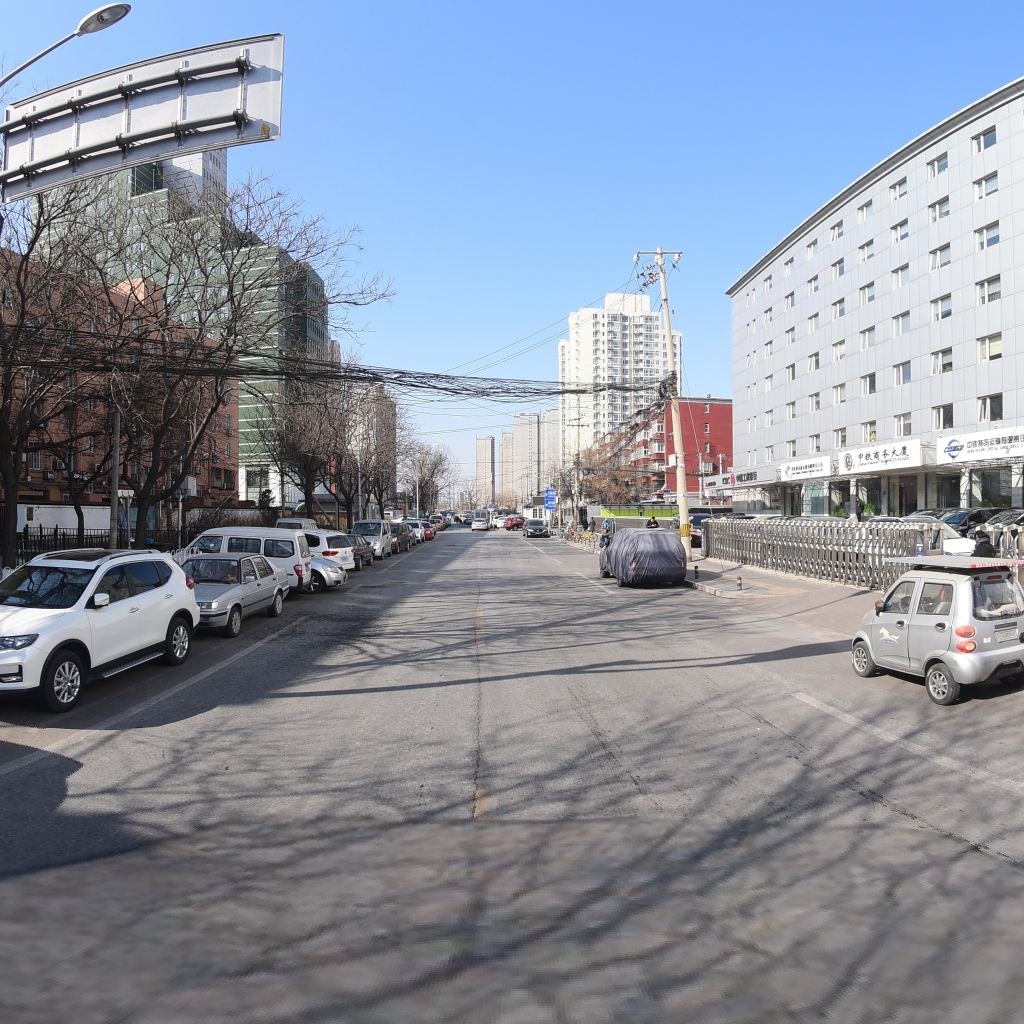
Region: Xicheng
Road damage annotations: longitudinal crack